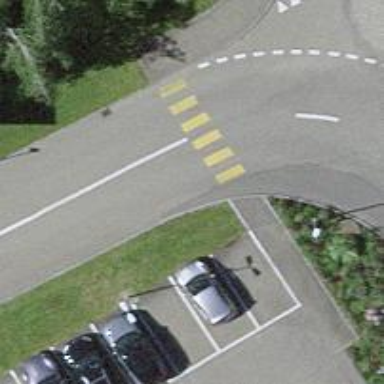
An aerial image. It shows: Zebra crossing on the road.